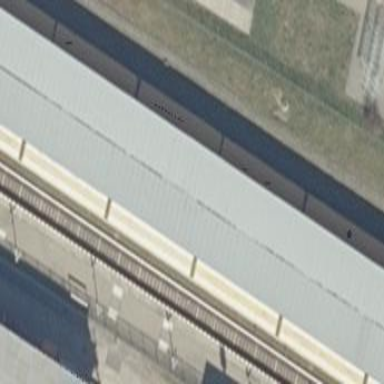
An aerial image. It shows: Platform for public transport and railway.